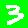
Digit: 3